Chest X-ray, PA view. Patient: 19 years old, sex F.
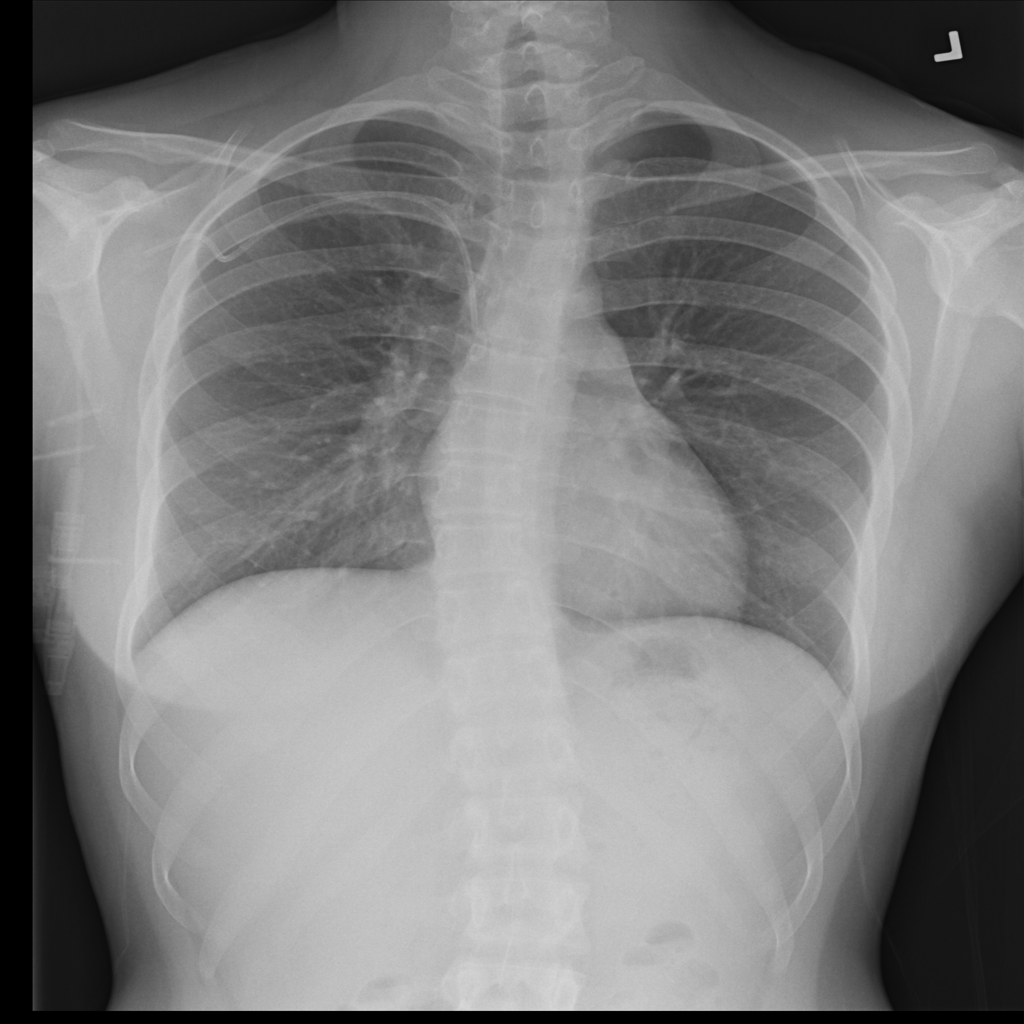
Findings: No Finding